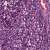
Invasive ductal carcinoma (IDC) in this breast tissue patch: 1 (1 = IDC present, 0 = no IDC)